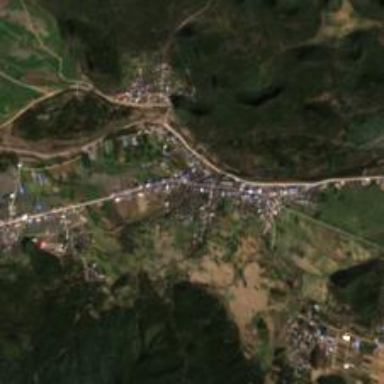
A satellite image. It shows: Ethnic township within town.